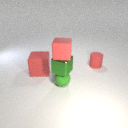
small green rubber sphere to the left of small red rubber cylinder